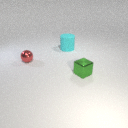
small green metal cube in front of small red metal sphere